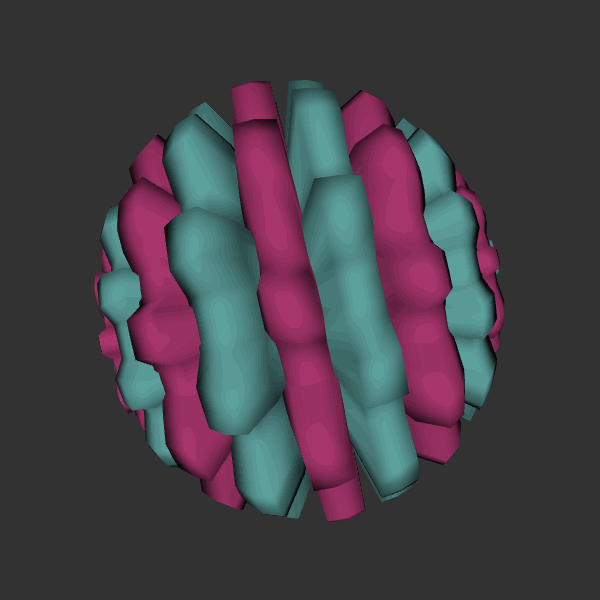
Background: dark